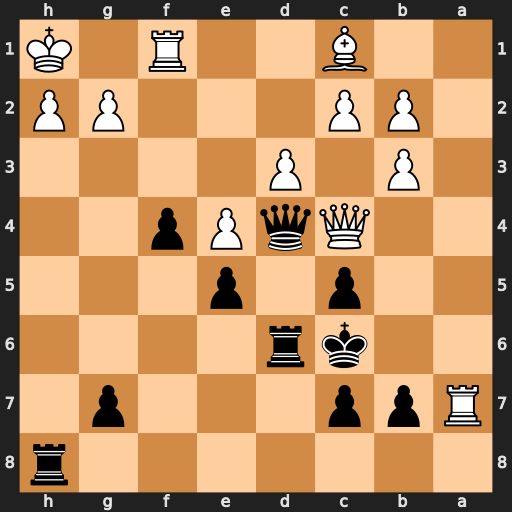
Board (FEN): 7r/Rpp3p1/2kr4/2p1p3/2QqPp2/1P1P4/1PP3PP/2B2R1K
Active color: b
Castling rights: -
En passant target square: -
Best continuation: Rxh2+ Kxh2 Rh6#